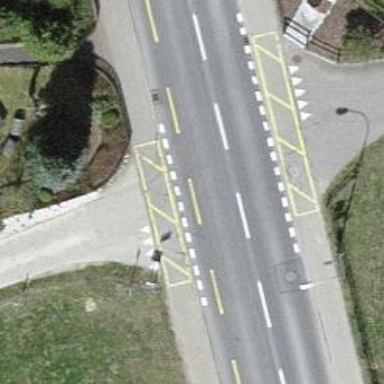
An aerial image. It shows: Road with "give way" sign.